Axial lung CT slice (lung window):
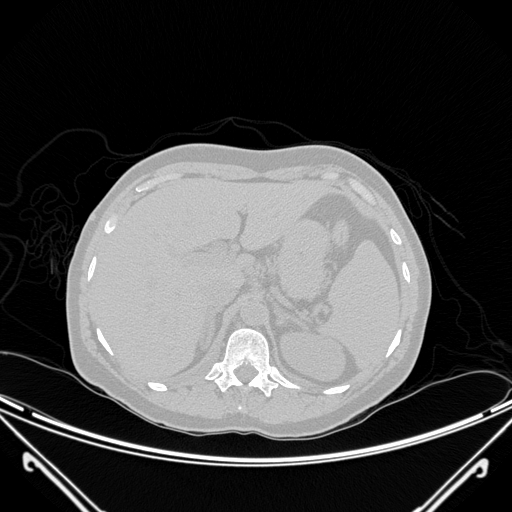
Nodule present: no